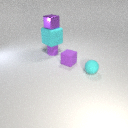
small purple rubber cylinder below small purple metal cube